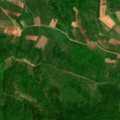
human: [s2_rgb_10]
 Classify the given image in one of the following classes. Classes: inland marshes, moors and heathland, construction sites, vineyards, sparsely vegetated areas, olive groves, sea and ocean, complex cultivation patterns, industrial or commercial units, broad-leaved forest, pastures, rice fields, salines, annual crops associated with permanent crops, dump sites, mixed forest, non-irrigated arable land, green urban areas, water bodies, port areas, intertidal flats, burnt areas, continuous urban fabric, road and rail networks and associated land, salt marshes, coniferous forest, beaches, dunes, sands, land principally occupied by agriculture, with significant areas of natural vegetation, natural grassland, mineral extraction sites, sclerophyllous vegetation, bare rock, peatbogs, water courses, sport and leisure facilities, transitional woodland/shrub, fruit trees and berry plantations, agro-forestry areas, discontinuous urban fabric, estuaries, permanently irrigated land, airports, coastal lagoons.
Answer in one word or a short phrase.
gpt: complex cultivation patterns, land principally occupied by agriculture, with significant areas of natural vegetation, broad-leaved forest, transitional woodland/shrub